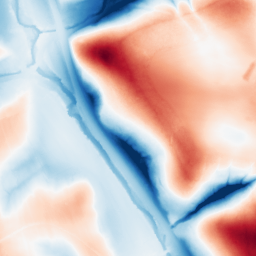
Category: classical
Decomposition family: uniform
Decomposition parameters: size: 100
Upsampling method: bicubic
Upsampling parameters: scale: 2
Upsampling scale: 2